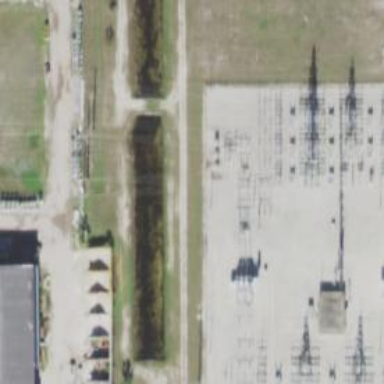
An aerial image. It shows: Switch used for power control.